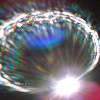
Label: sunburn